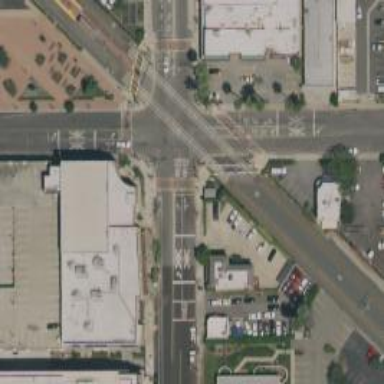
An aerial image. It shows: Solid stop line on the road.